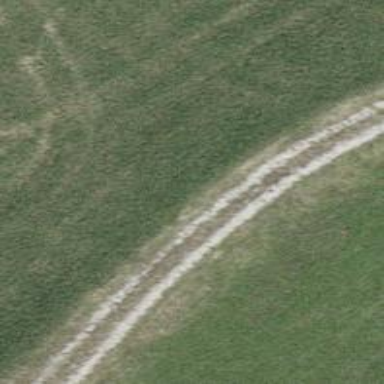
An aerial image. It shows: Gravel track with track type of grade3.